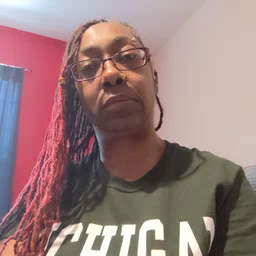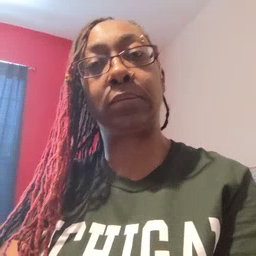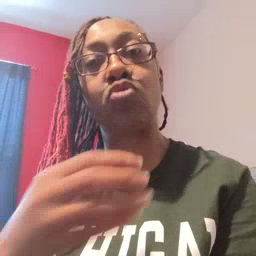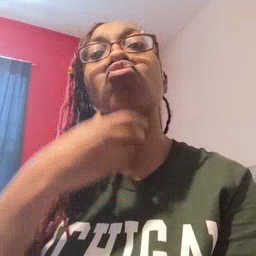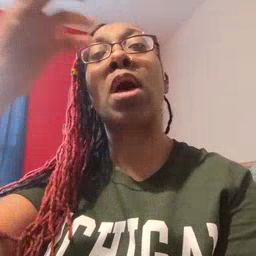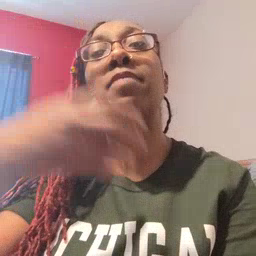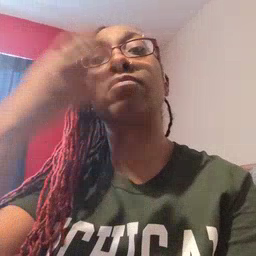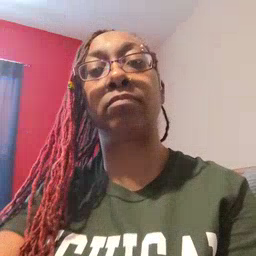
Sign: giraffe